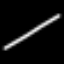
Label: line